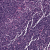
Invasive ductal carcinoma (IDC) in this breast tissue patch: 0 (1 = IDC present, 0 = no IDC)